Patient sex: M
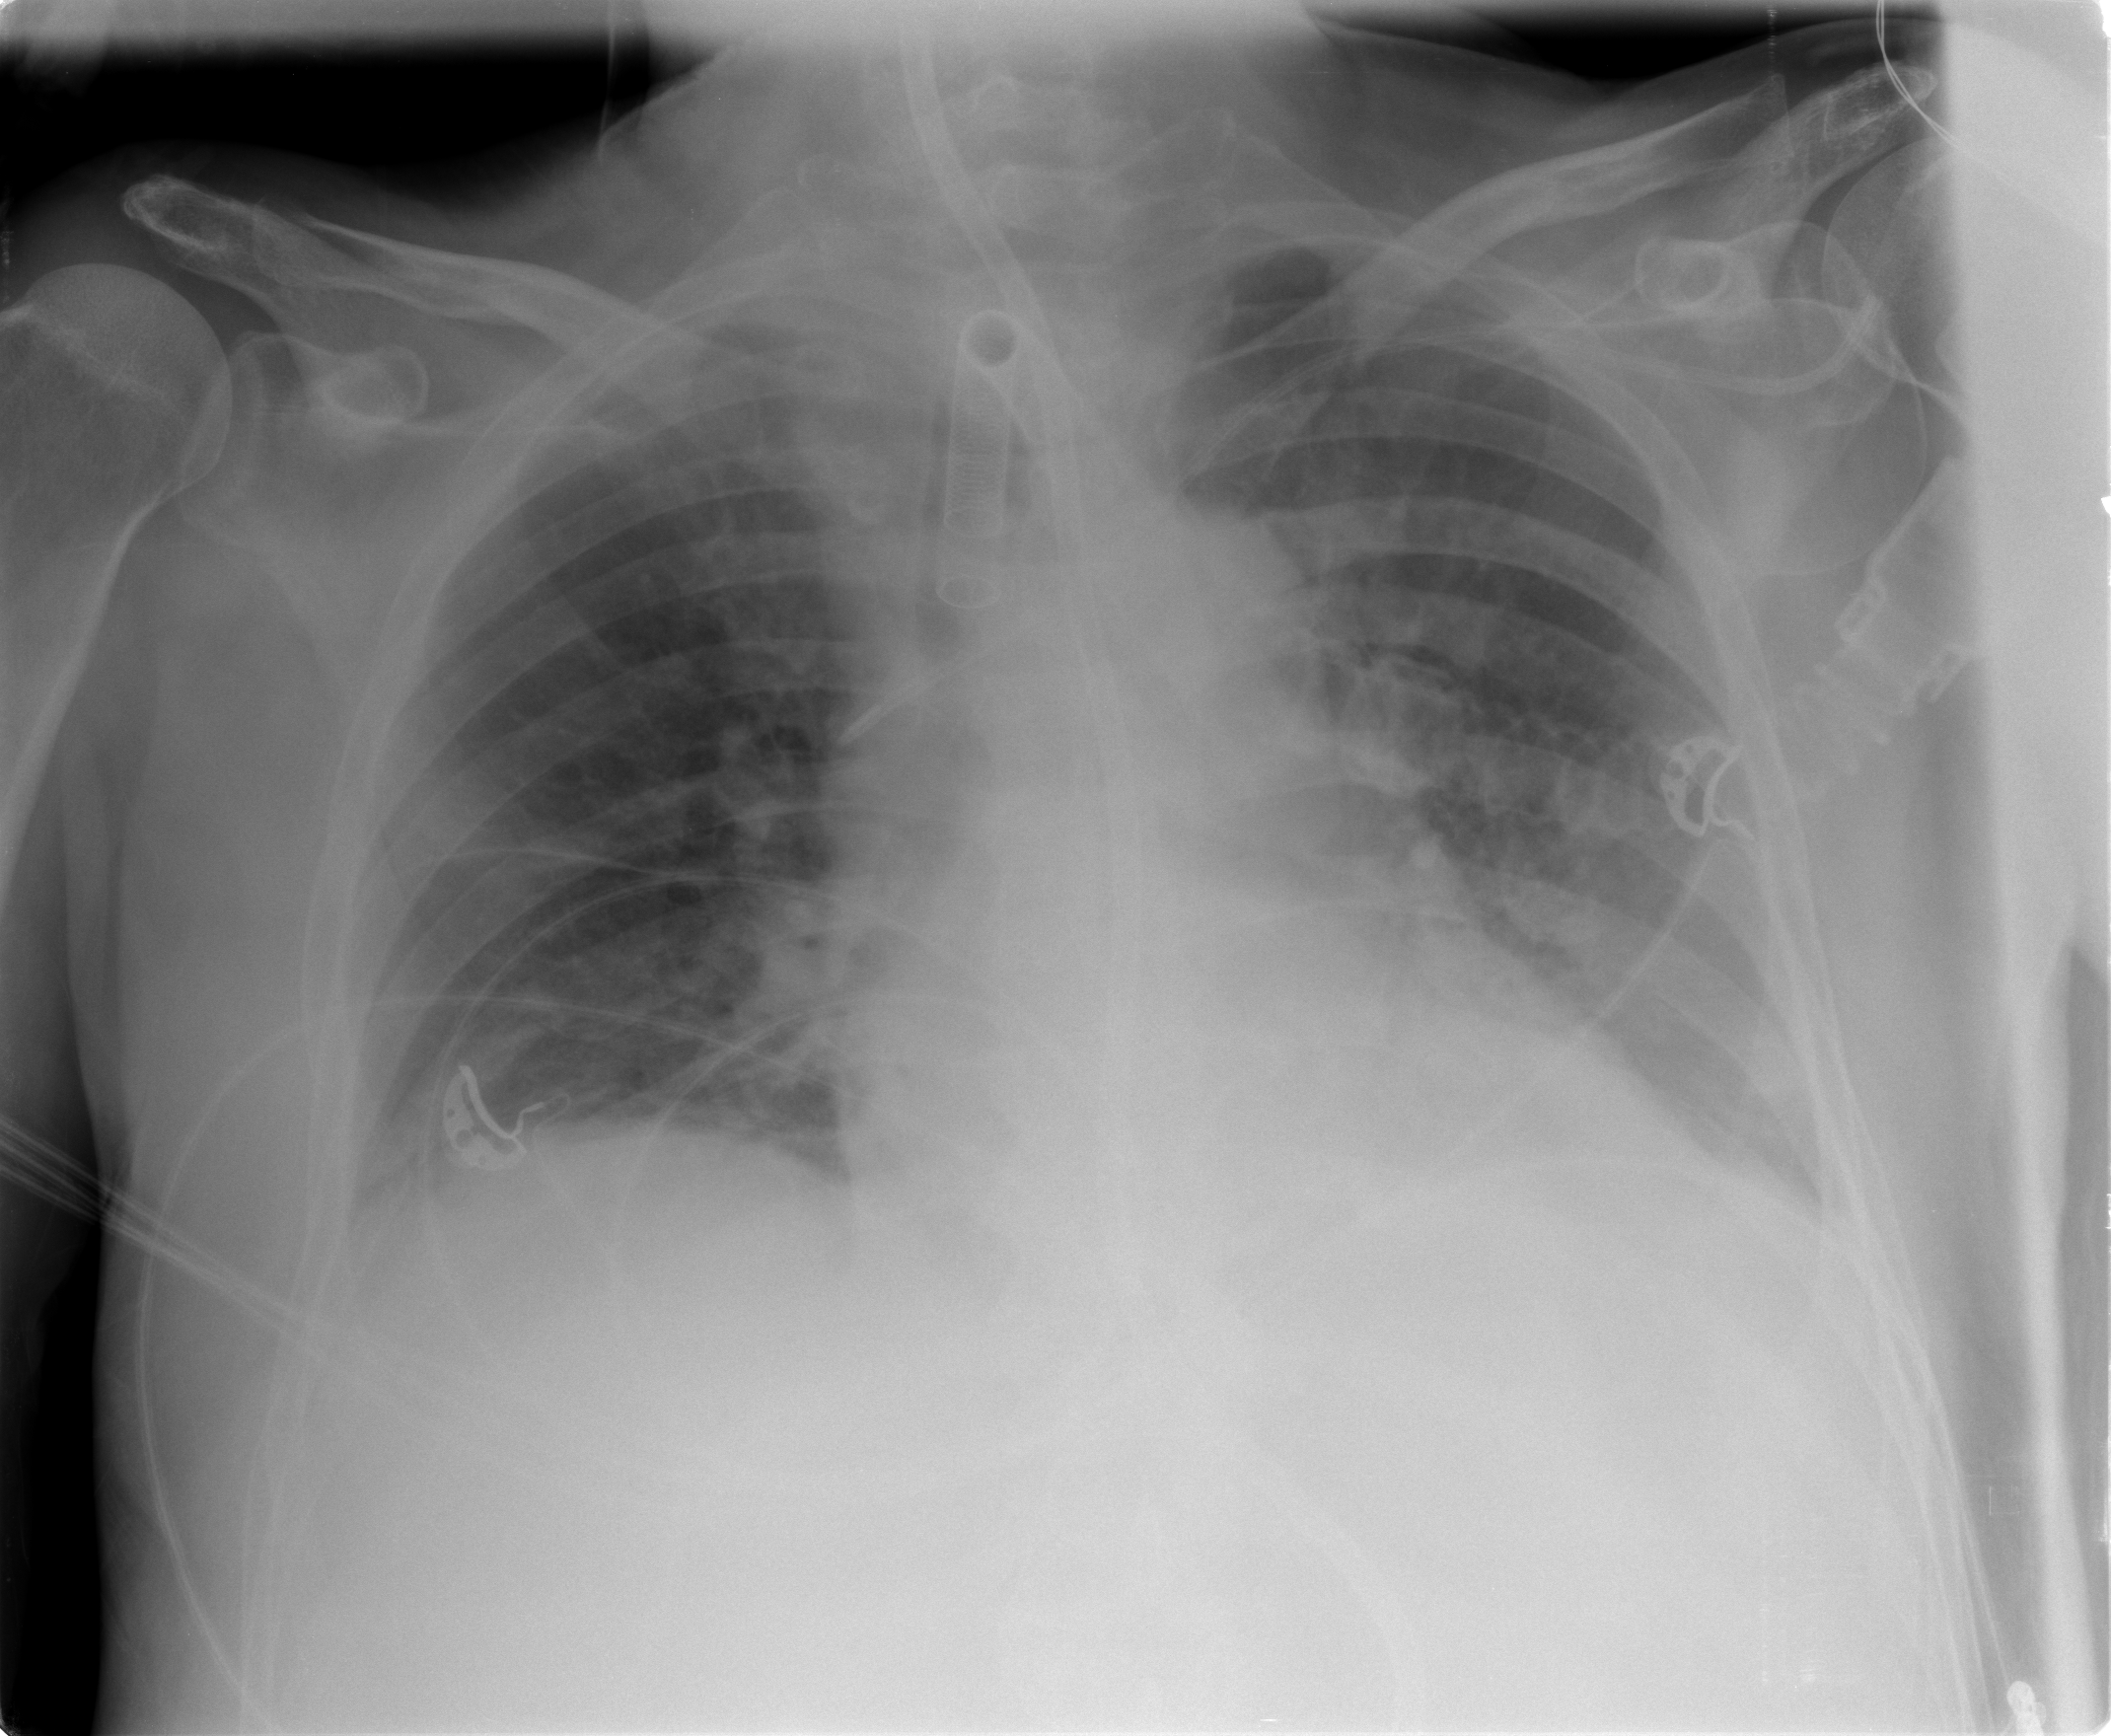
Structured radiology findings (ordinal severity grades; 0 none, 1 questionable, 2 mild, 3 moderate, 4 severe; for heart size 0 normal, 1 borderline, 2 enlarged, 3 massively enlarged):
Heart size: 2
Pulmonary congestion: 2
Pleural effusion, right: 1
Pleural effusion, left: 2
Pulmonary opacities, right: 2
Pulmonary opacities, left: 2
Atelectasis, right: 2
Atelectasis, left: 2